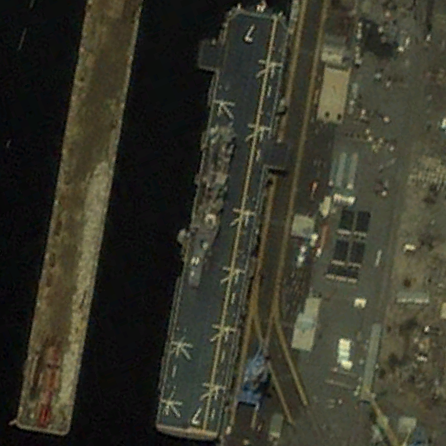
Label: assault